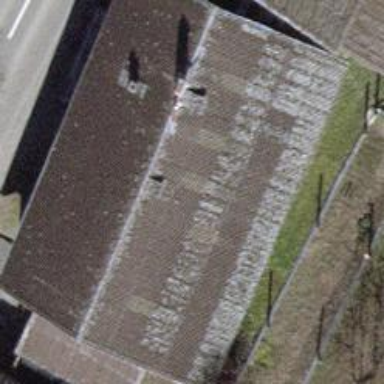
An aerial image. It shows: Rural barn.